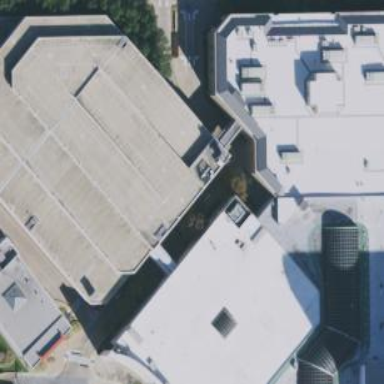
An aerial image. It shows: Multi-storey parking building.